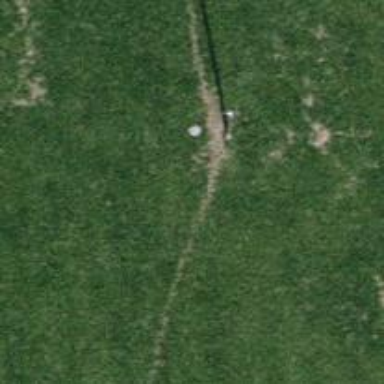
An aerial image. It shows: Power pole.